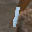
Label: 1